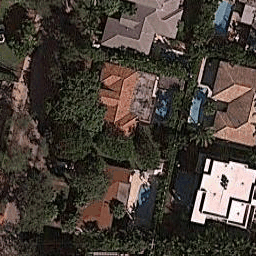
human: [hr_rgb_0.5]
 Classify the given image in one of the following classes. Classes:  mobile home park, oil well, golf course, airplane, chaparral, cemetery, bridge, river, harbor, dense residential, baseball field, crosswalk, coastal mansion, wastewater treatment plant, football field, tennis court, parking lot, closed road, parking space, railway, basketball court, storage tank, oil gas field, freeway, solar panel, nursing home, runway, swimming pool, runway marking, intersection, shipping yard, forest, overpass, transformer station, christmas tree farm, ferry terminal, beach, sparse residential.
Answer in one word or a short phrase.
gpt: coastal mansion